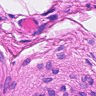
Metastatic tissue present: no